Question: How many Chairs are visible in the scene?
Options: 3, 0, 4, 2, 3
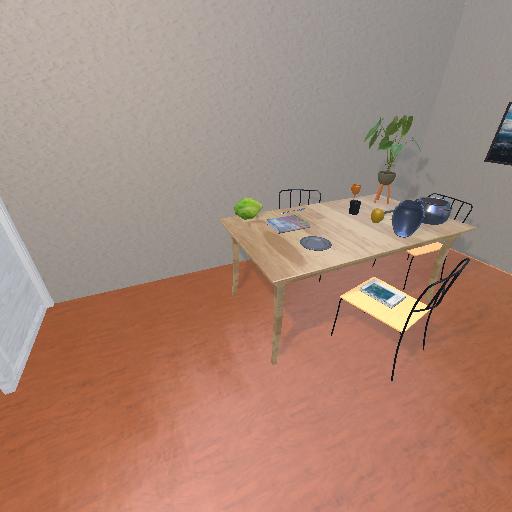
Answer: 3